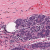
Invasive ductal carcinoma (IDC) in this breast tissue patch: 0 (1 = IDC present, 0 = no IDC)